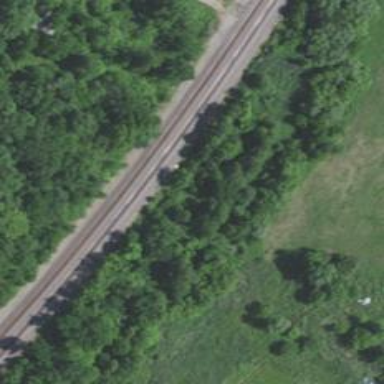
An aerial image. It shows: Railway track.